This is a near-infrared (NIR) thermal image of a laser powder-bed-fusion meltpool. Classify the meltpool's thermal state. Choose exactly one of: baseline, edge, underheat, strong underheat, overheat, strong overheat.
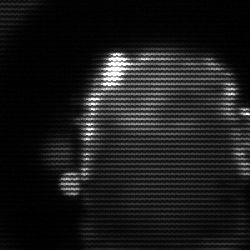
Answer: baseline